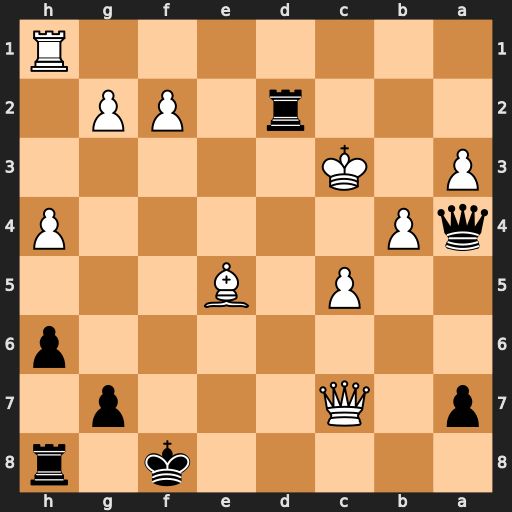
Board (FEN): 5k1r/p1Q3p1/7p/2P1B3/qP5P/P1K5/3r1PP1/7R
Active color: b
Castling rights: -
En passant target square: -
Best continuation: Qc2#